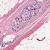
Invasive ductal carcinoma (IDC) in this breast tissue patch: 0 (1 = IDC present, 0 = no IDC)